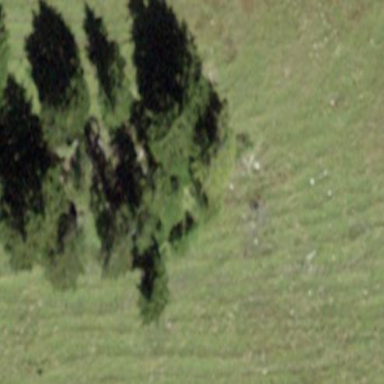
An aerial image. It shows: Patch of scrub vegetation.